Question: I'm trying to align a JLabel and a JScrollPane (containing a JTextArea) to the left of a JPanel. When I put the JTextArea directly in the panel, the alignment is correct. The alignment is only incorrect if the JTextArea is in the scroll pane.
'''
import javax.swing.BoxLayout;
import javax.swing.JDialog;
import javax.swing.JLabel;
import javax.swing.JPanel;
import javax.swing.JScrollPane;
import javax.swing.JTextArea;
public class Main {
public static void main(String[] args) {
JDialog dialog = new JDialog();
JPanel panel = new JPanel();
panel.setLayout(new BoxLayout(panel, BoxLayout.PAGE_AXIS));
panel.add(new JLabel("My Label"));
// panel.add(new JTextArea(3, 15));
panel.add(new JScrollPane(new JTextArea(3, 15)));
dialog.add(panel);
dialog.pack();
dialog.setVisible(true);
}
}
'''
The first image below is with the scroll pane and the second image is without it. How can I align the scroll pane correctly?

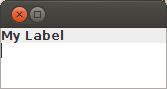
Answer: Try to use 'alignmentX':
'''
import java.awt.Component;
import javax.swing.*;
public class Main {
public static void main(String[] args) {
JDialog dialog = new JDialog();
JPanel panel = new JPanel();
panel.setLayout(new BoxLayout(panel, BoxLayout.Y_AXIS));
JLabel label = new JLabel("My Label");
label.setAlignmentX(Component.LEFT_ALIGNMENT);
panel.add(label);
JScrollPane pane = new JScrollPane(new JTextArea(3, 15));
pane.setAlignmentX(Component.LEFT_ALIGNMENT);
panel.add(pane);
dialog.add(panel);
dialog.pack();
dialog.setVisible(true);
}
}
'''